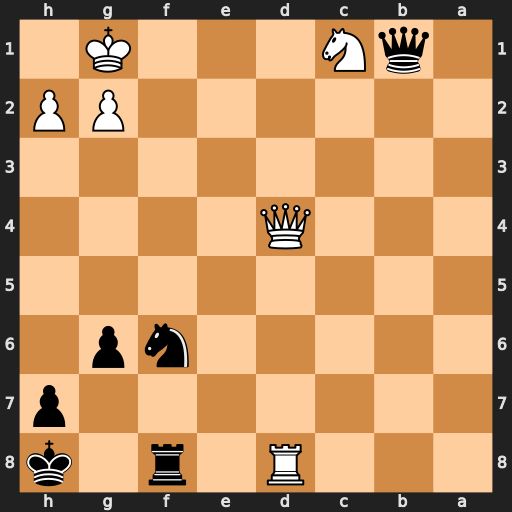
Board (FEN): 3R1r1k/7p/5np1/8/3Q4/8/6PP/1qN3K1
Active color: b
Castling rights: -
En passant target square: -
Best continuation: Qxc1+ Kf2 Qc2+